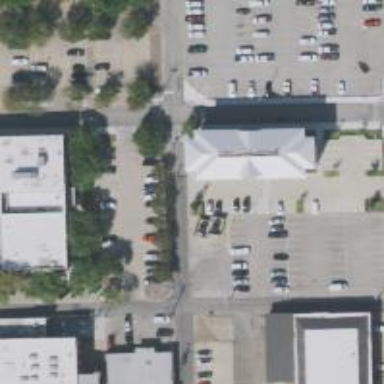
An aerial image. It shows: Parking space.